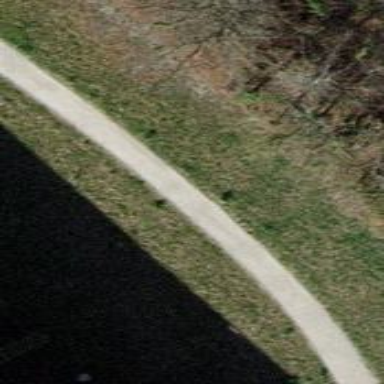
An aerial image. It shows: Footway with surface of fine gravel.